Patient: sex M, age 61
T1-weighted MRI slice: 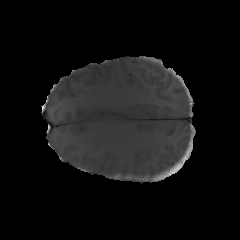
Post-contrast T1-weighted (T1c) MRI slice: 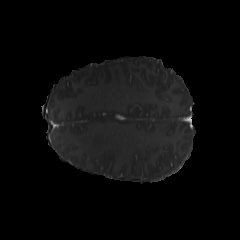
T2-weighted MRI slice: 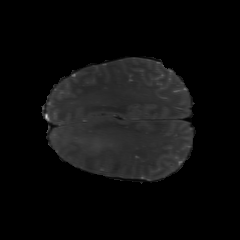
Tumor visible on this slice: yes
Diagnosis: Glioblastoma, IDH-wildtype
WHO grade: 4